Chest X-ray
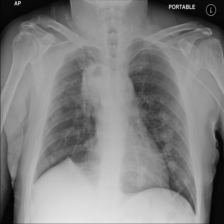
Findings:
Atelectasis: negative
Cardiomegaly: negative
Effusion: negative
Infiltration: negative
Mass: positive
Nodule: positive
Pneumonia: negative
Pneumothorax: negative
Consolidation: negative
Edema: negative
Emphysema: negative
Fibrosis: negative
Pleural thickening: negative
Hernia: negative